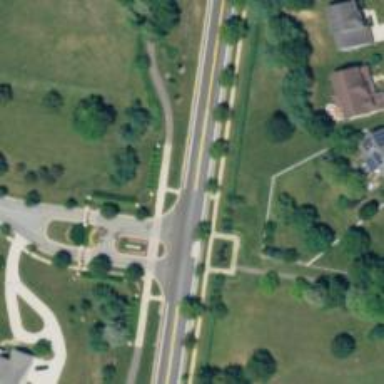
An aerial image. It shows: Unmarked crossing on the road.